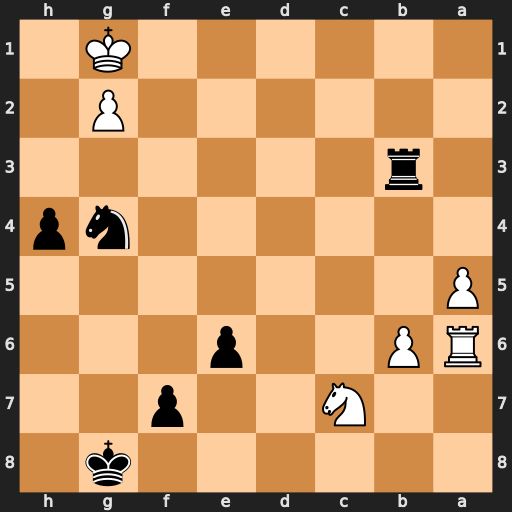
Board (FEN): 6k1/2N2p2/RP2p3/P7/6np/1r6/6P1/6K1
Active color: b
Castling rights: -
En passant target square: -
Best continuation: Rb1#